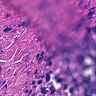
Metastatic tissue present: no